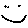
Label: smiley face